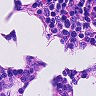
Metastatic tissue present: no